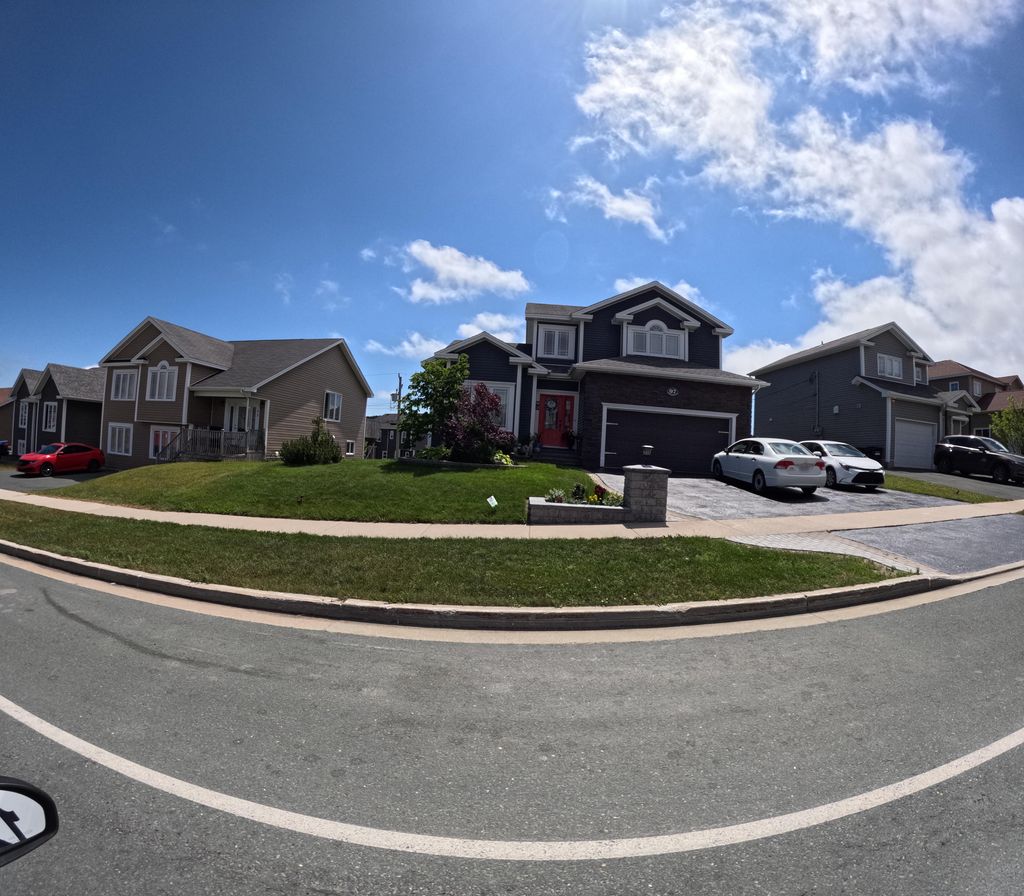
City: st_johns